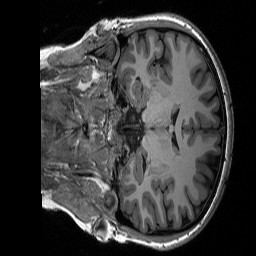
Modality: T1w
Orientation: coronal
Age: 32
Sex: female
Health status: healthy
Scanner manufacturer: siemens
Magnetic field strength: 3 T
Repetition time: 2.3 s
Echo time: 0.00298 s